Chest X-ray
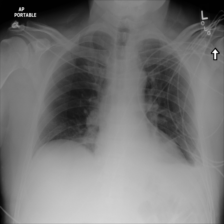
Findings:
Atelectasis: positive
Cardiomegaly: negative
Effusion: negative
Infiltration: positive
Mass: negative
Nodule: negative
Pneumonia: negative
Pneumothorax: negative
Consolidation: negative
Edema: negative
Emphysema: negative
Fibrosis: negative
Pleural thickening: negative
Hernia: negative